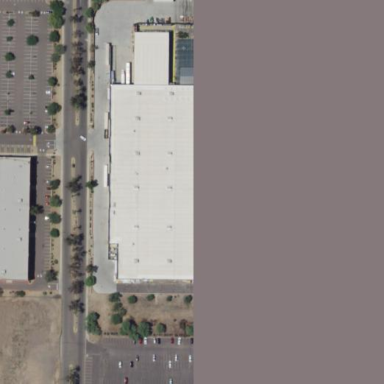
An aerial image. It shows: Retail building.